Question: I use DevExpress v10.2.3 grouping gridview with asp.net mvc 4. I can get datas from database and show them. But I cant change ant constraint for example: sort by column. When I clicked to sort I get following pop up page.This page is opened When I every click to fire script. Any idea about this? May be this is an easy error, but I cant see it.
Thanks.

partialView
'''
@Html.DevExpress().GridView(
settings =>
{
settings.Name = "gvGrouping";
settings.CallbackRouteValues = new { Controller = "Customer", Action = "PartialCustomers" };
settings.Width = System.Web.UI.WebControls.Unit.Percentage(100);
settings.Columns.Add("sno");
settings.Columns.Add("Name");
settings.Columns.Add("City");
settings.Columns.Add("Ilce");
settings.Columns.Add("Sokak").GroupIndex = 0;
settings.Settings.ShowGroupPanel = true;
settings.CustomCallback = (sender, e) =>
{
int layoutIndex = Int32.Parse(e.Parameters);
DevExpress.Web.Mvc.MVCxGridView grid = (DevExpress.Web.Mvc.MVCxGridView)sender;
grid.BeginUpdate();
try
{
grid.ClearSort();
switch (layoutIndex)
{
case 0:
grid.GroupBy(grid.Columns["Sokak"]);
break;
case 1:
grid.GroupBy(grid.Columns["Sokak"]);
grid.GroupBy(grid.Columns["City"]);
break;
case 2:
grid.GroupBy(grid.Columns["Name"]);
break;
}
}
finally
{
grid.EndUpdate();
}
grid.ExpandAll();
};
}).Bind(Model).GetHtml()
'''
View
'''
@model IEnumerable<mvc4devex.Models.Customers>
@{
ViewBag.Title = "Customers";
}
<label for="GroupBy">GroupBy:</label>
<select id="GroupBy" onchange="gvGrouping.PerformCallback(this.value);">
<option value="0">Sokak</option>
<option value="1">Sokak, City</option>
<option value="2">Name</option>
</select>
&nbsp;
<input type="button" value="Collapse All Rows" onclick="gvGrouping.CollapseAll();" />
&nbsp;
<input type="button" value="Expand All Rows" onclick="gvGrouping.ExpandAll();" />
<br /><br />
@Html.Partial("_PartialCustomers", Model)
'''
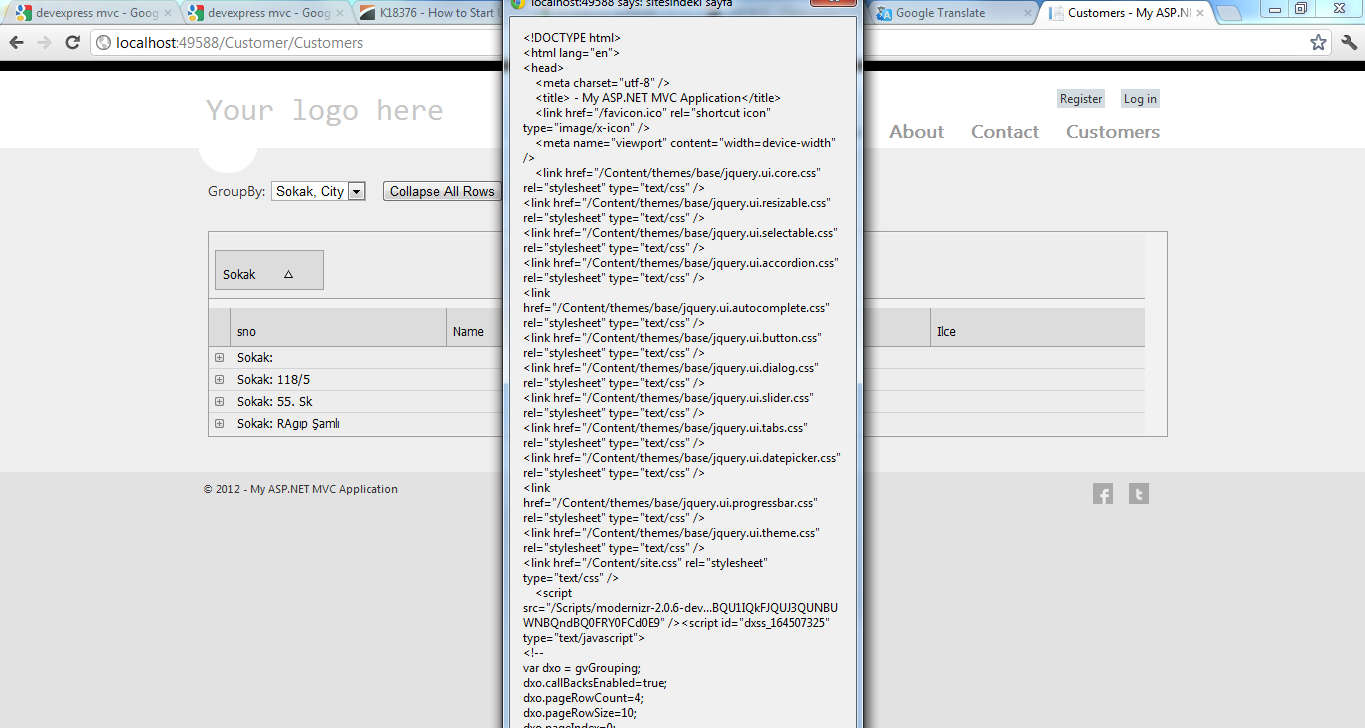
Answer: This issue is caused for either of the following reasons:
- The GridView Extension defined in a separate PartialView contains additional tags;- The Action specified within the CallbackRouteValues.Action property is implemented incorrectly (should return the PartialView with the GridView).